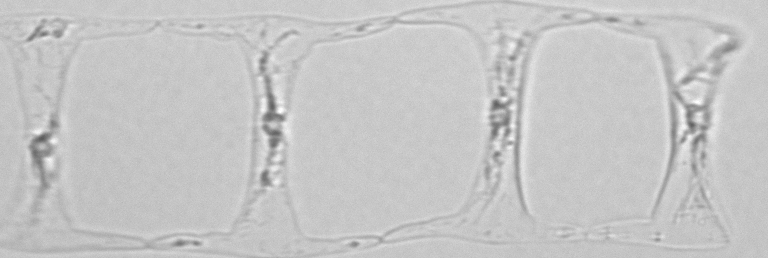
Label: Eucampia